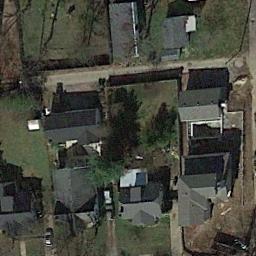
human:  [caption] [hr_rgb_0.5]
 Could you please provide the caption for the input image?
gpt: There are many buildings of different shapes and sizes in medium residential area .

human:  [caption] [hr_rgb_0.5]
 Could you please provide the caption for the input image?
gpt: The medium residential area has some houses and trees on the grass .

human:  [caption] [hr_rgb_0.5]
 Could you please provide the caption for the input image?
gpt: Medium-sized houses are built on green land .

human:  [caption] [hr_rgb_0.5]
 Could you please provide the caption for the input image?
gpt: The medium residential is on the grass next to the road .

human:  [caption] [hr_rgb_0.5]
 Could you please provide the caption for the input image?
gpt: There are some black buildings on green lawns on the  medium residential area .